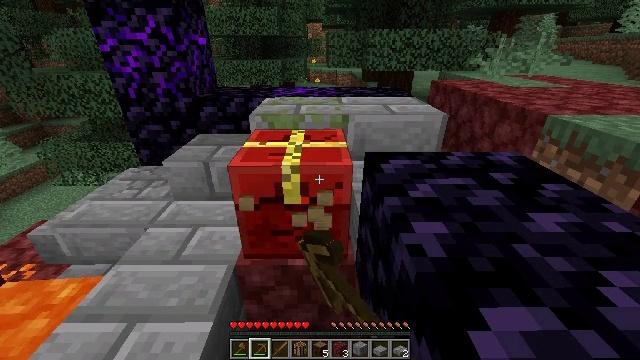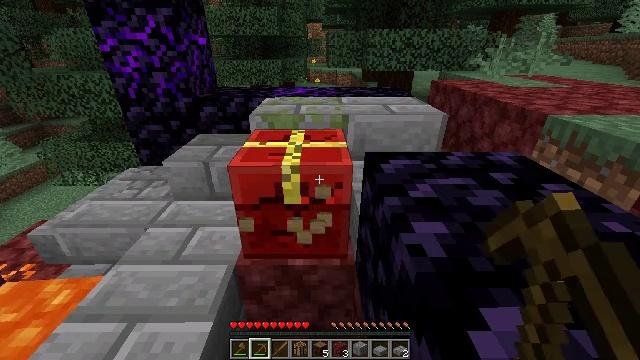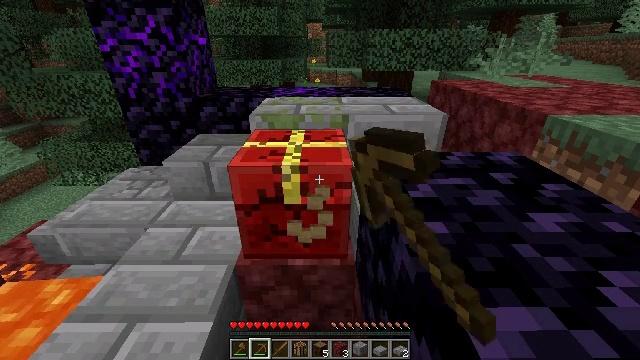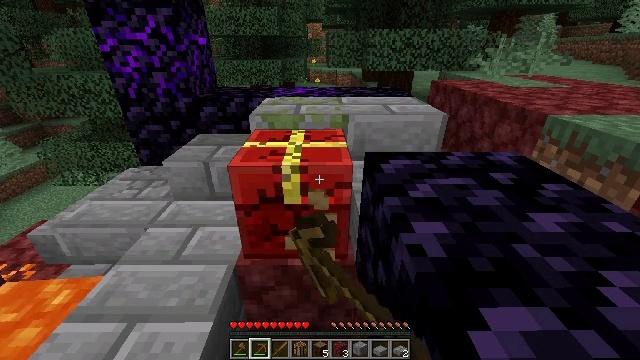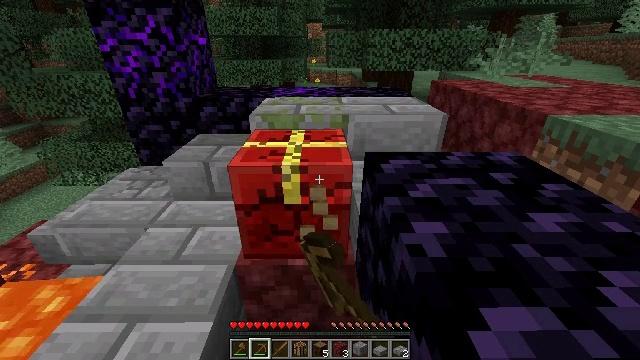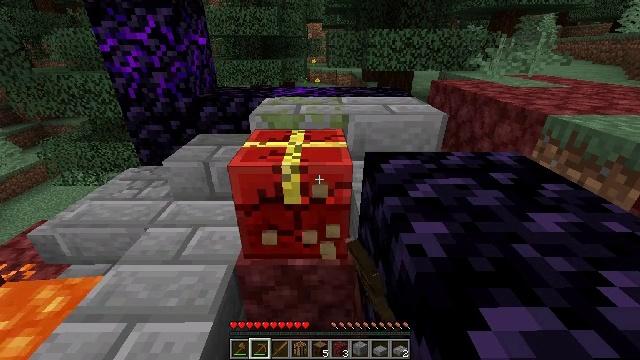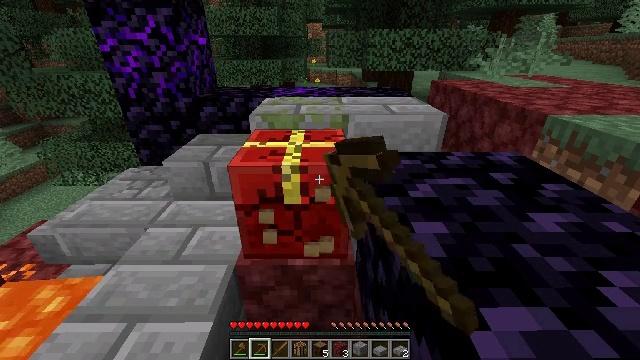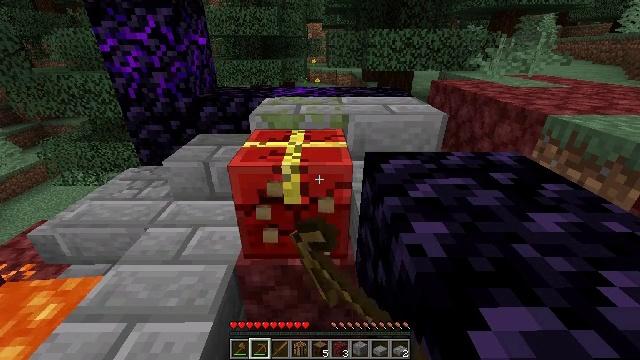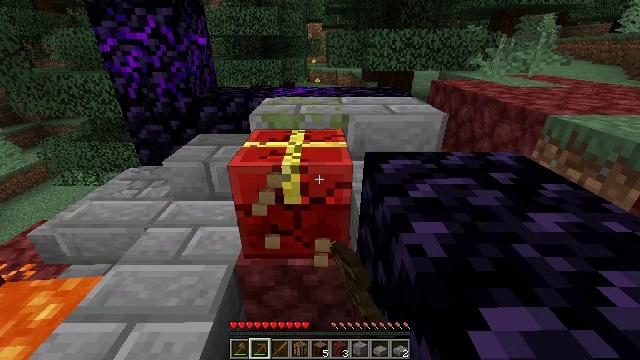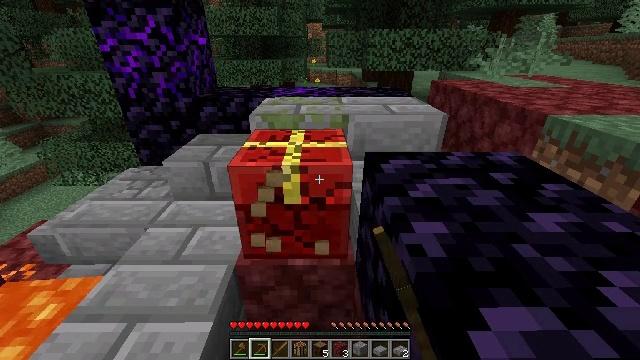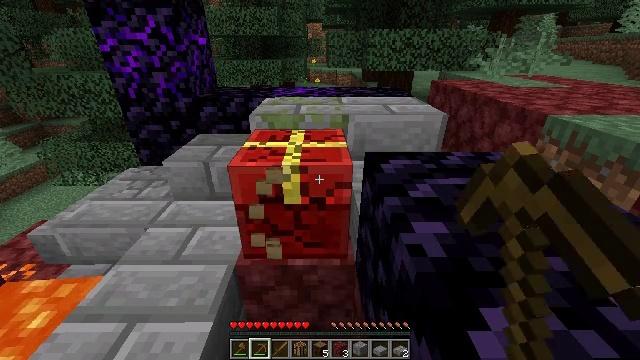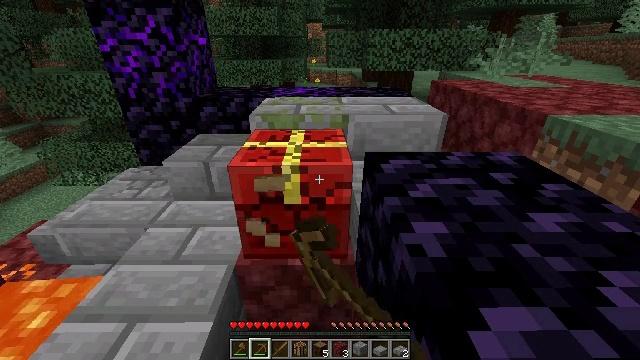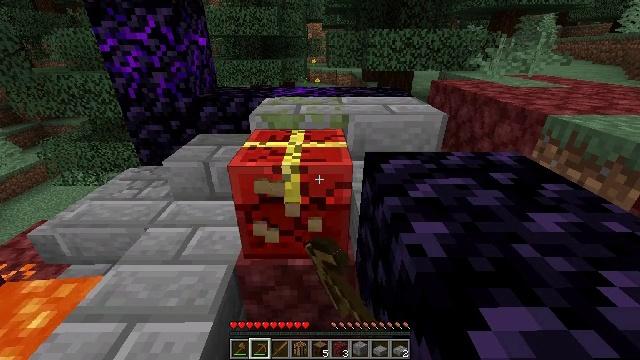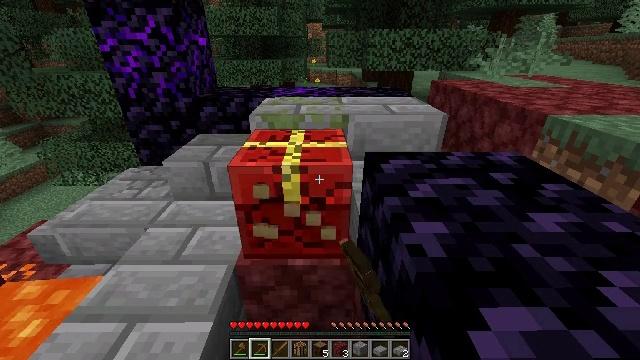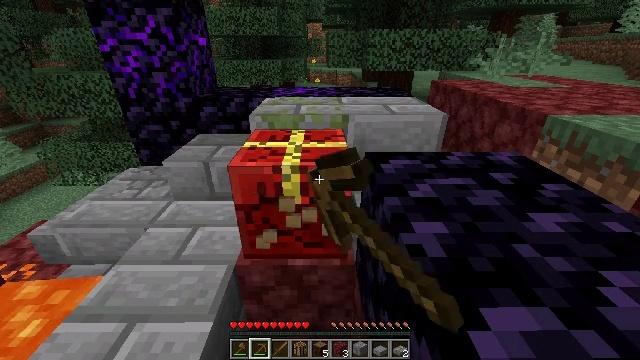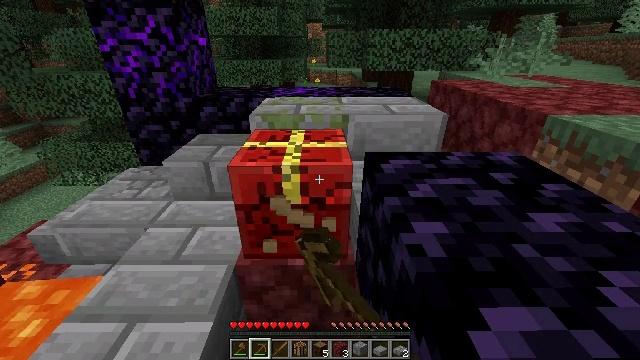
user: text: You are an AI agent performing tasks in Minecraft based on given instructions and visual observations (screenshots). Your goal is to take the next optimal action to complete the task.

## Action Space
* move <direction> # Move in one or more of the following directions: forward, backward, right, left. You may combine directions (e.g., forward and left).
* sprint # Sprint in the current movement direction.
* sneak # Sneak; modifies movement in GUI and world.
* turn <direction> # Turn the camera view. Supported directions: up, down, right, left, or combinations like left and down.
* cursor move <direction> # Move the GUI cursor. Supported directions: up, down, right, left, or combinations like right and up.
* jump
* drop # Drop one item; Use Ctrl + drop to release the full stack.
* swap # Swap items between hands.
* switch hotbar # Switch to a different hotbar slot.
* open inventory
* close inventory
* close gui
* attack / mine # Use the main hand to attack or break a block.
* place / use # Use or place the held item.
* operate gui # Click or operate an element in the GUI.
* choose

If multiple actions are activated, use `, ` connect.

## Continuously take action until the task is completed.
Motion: motion action
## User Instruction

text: Gather the chest from its place.
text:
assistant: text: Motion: attack / mine
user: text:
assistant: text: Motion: attack / mine
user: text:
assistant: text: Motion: attack / mine
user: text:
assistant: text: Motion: attack / mine
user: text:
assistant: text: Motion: attack / mine
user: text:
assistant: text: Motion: attack / mine
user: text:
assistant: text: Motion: attack / mine
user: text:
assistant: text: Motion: attack / mine
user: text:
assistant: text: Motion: attack / mine
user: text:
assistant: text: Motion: attack / mine
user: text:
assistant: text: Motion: attack / mine
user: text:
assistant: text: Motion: attack / mine
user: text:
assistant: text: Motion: attack / mine
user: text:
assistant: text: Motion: attack / mine
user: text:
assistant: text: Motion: attack / mine
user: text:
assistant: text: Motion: attack / mine
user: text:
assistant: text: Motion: attack / mine
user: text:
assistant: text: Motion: attack / mine
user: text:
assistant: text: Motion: attack / mine
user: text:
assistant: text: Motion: attack / mine
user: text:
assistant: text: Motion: attack / mine
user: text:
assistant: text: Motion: attack / mine
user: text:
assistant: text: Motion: attack / mine
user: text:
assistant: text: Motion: attack / mine
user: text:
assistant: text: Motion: attack / mine
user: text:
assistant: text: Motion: attack / mine
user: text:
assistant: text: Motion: attack / mine
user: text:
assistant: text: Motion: attack / mine
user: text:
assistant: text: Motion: attack / mine
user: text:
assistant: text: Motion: attack / mine